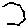
Label: hexagon